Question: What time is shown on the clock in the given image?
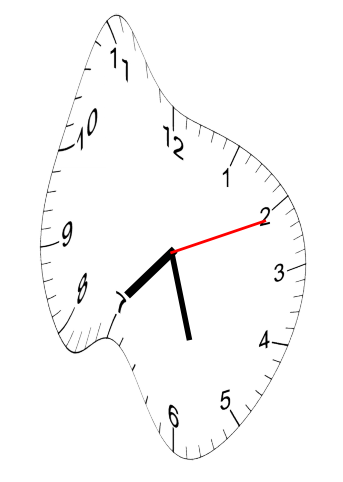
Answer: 07:27:11